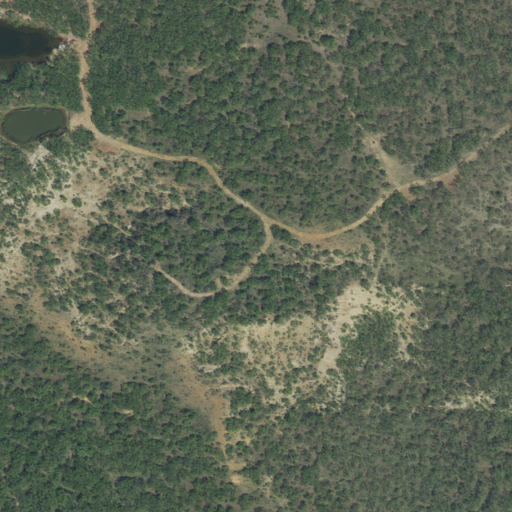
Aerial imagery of mountain in Texas named Round Top Mountain containing shrub, grassland, and open water